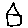
Label: house